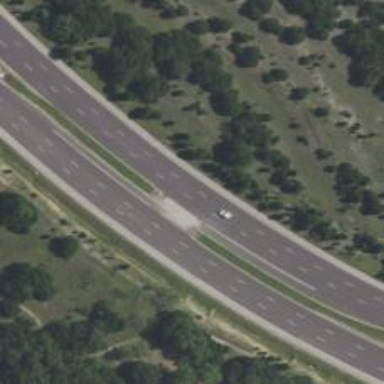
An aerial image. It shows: Secondary link road.